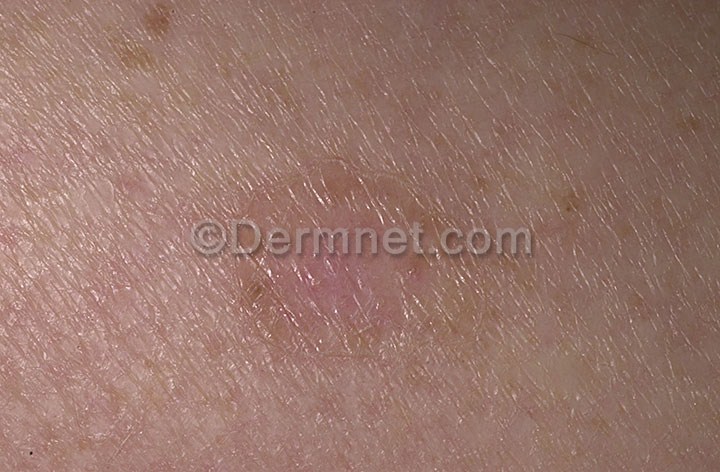
Disease: Seborrheic Keratoses and other Benign Tumors